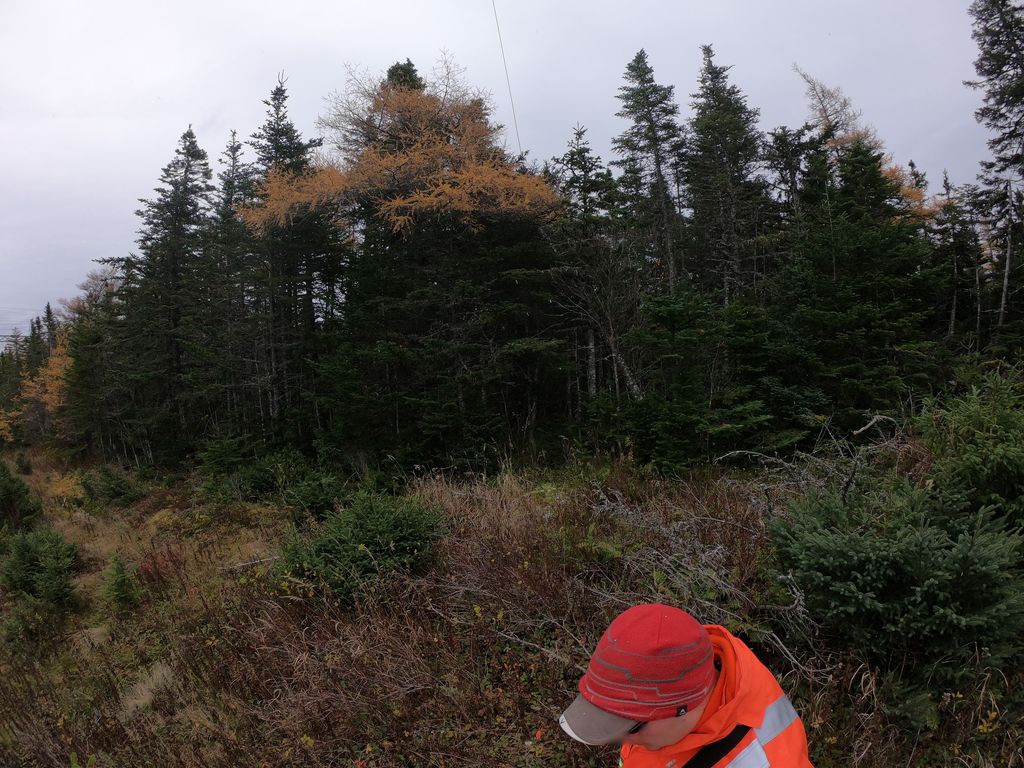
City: st_johns